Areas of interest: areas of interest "Educational"
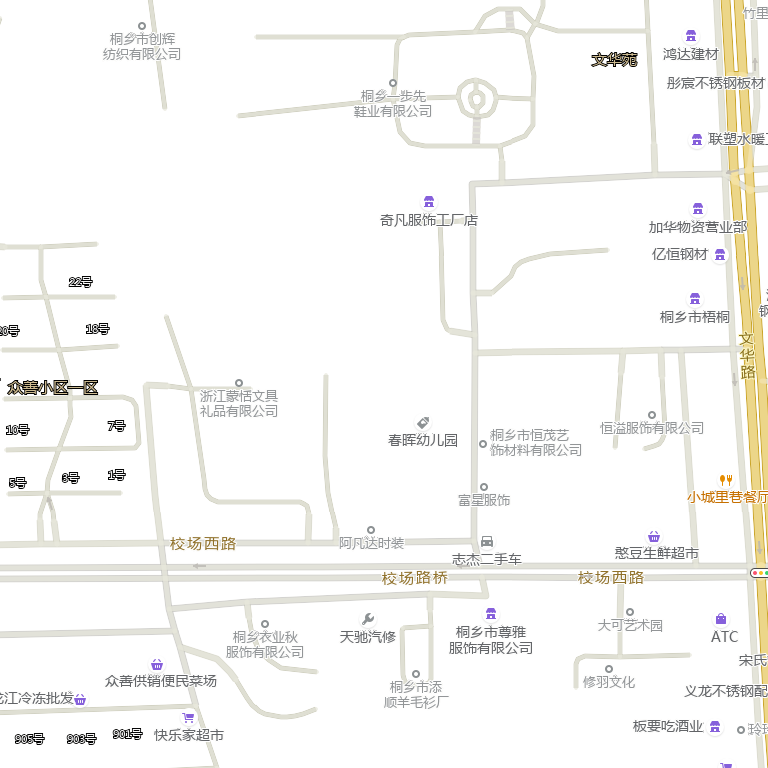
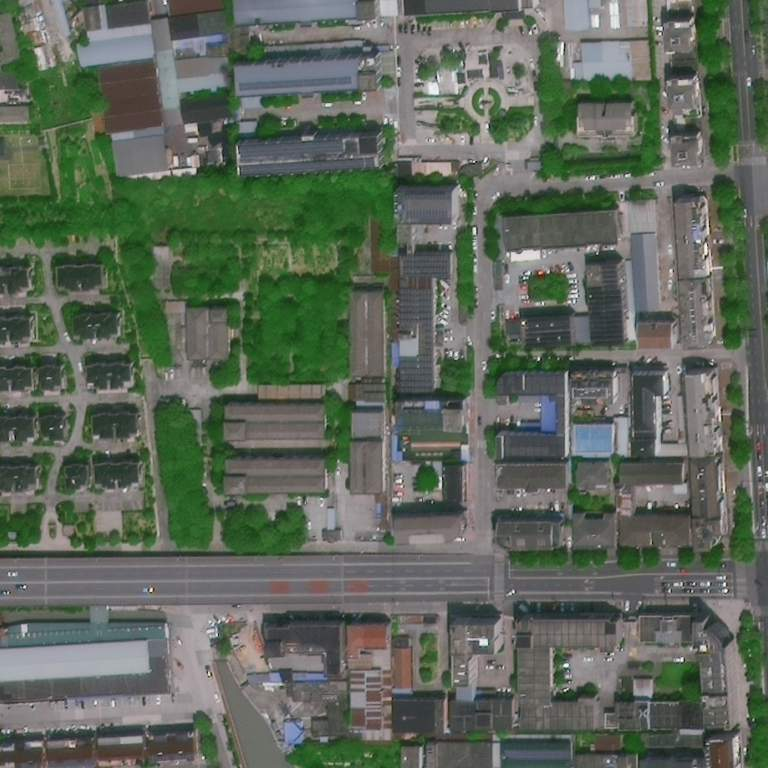